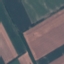
Label: AnnualCrop